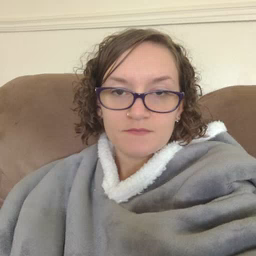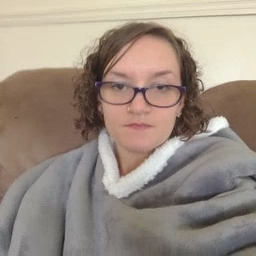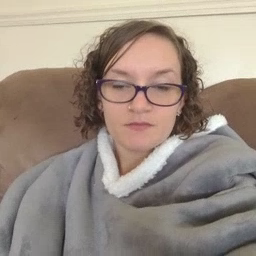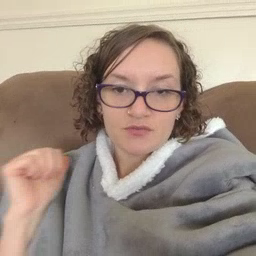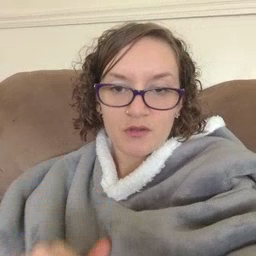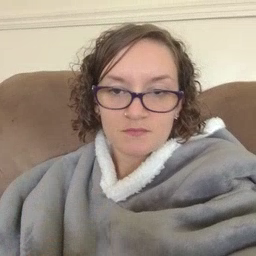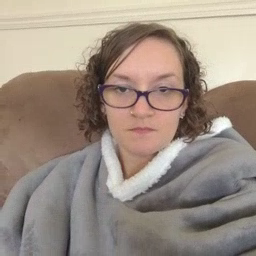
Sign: jacket